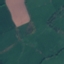
Label: Pasture